Chest X-ray:
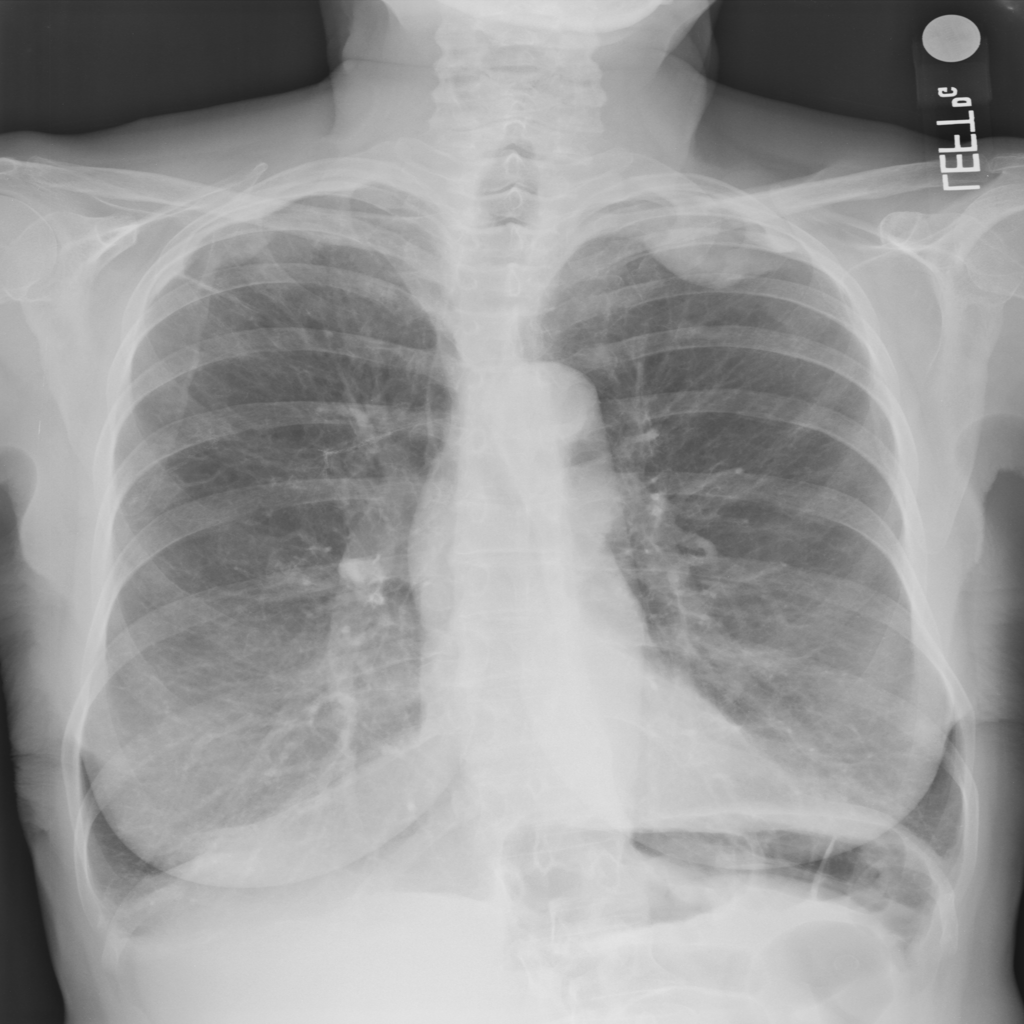
Findings: Effusion, Pleural Thickening, Fibrosis, Consolidation
No abnormal finding: no